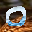
Label: 0